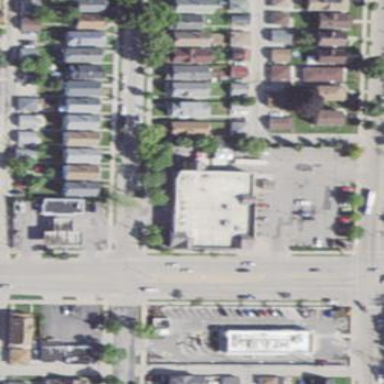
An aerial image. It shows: Retail area.